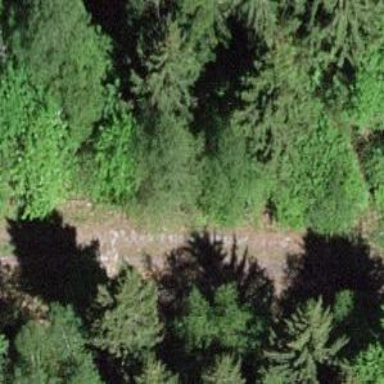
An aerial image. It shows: Track with grade 4 track type.